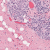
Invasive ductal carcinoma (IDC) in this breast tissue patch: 0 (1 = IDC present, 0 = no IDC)